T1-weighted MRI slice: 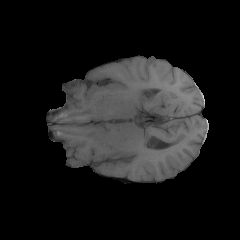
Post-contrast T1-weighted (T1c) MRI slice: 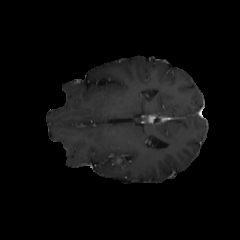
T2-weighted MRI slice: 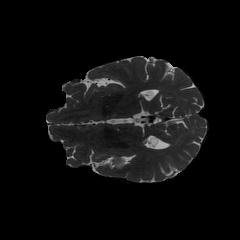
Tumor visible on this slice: yes